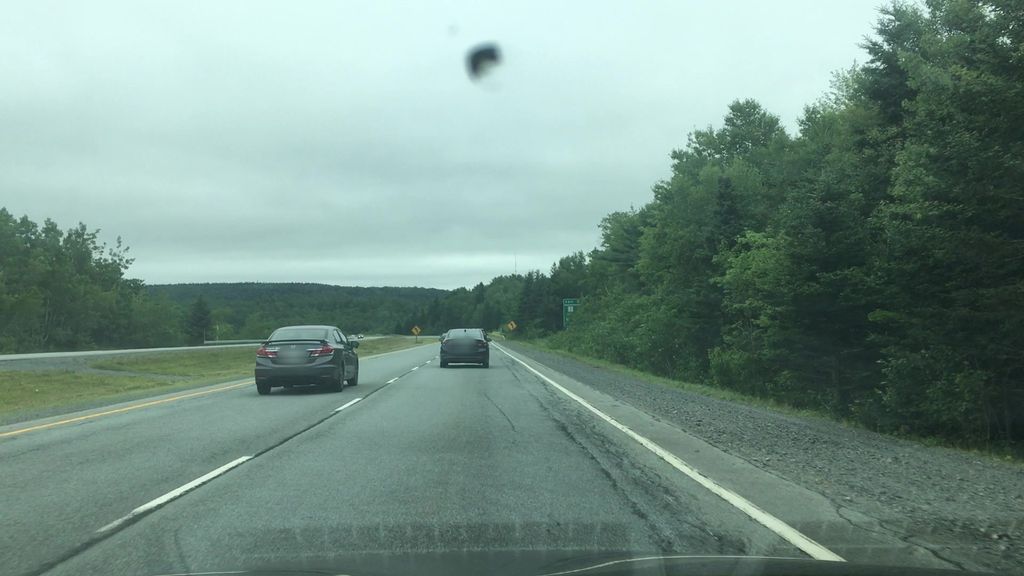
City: halifax